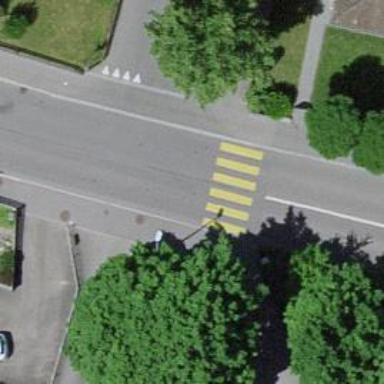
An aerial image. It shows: Tertiary road with asphalt surface and sidewalk on the left side.